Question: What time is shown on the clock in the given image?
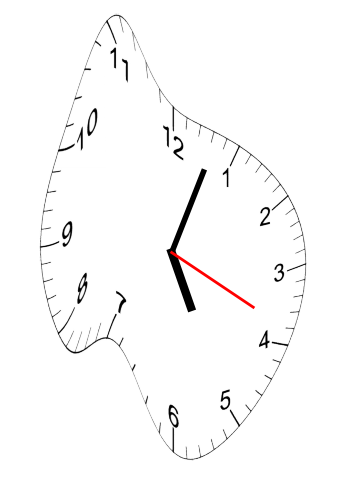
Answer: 05:03:19